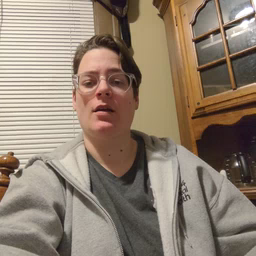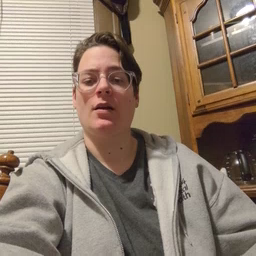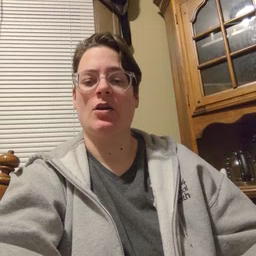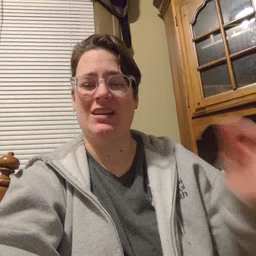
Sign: close